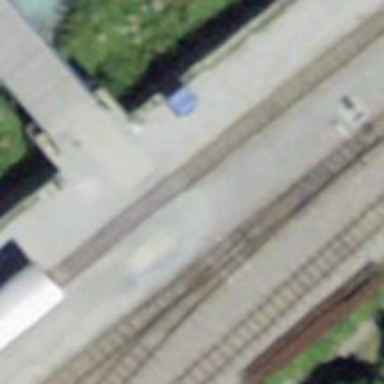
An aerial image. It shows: Railway station that also serves as public transport station.